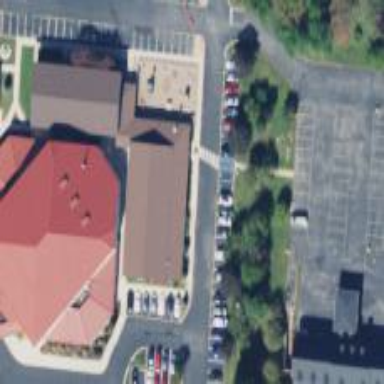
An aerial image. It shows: Beautiful church building.